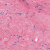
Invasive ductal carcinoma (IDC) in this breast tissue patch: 0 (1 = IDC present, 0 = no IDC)